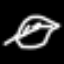
Label: leaf